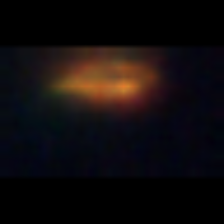
Taxon: NanoPlankton
Group: Other